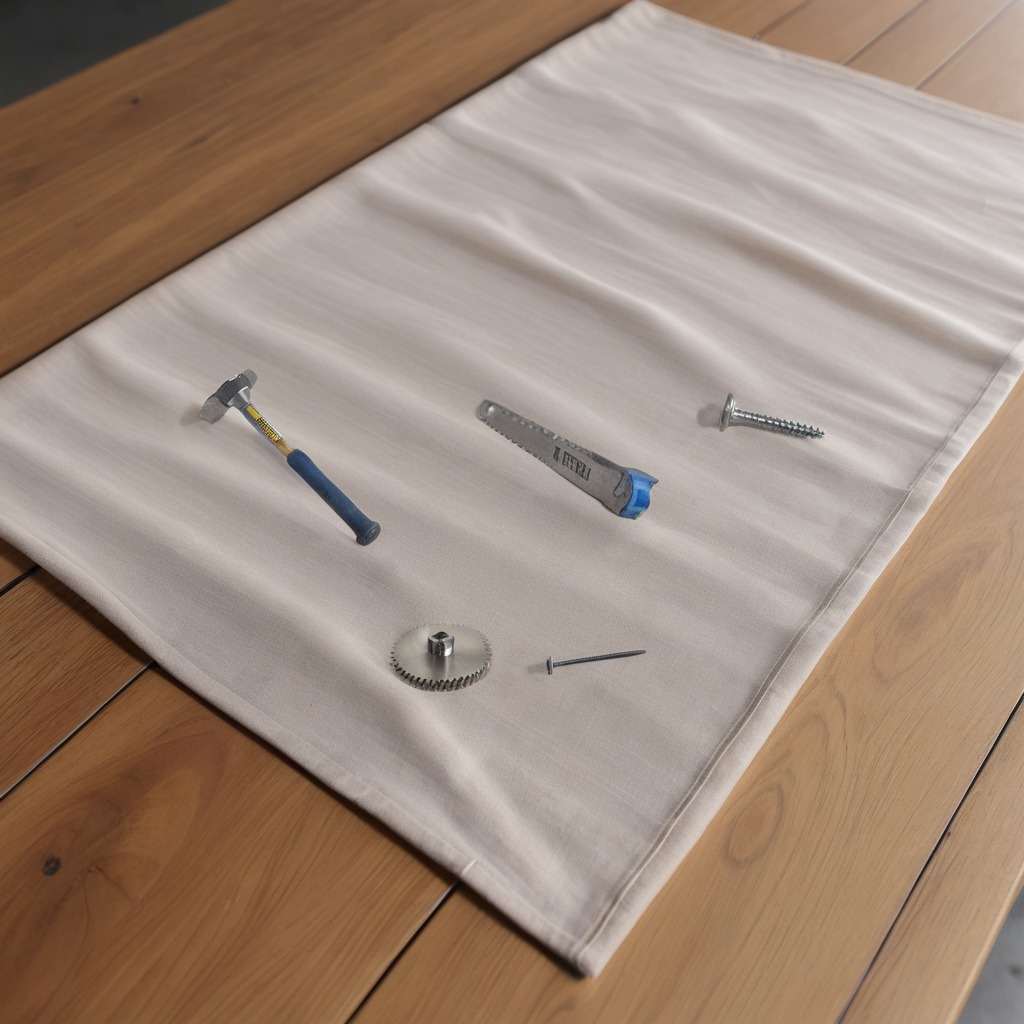
A metal gear with teeth, a metal machine screw, a hammer, an iron nail, and a handheld metal saw are lying on a wooden table in an outdoor workshop during daytime bright natural light soft shadows worn but beneath the cloth.